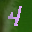
Label: 4